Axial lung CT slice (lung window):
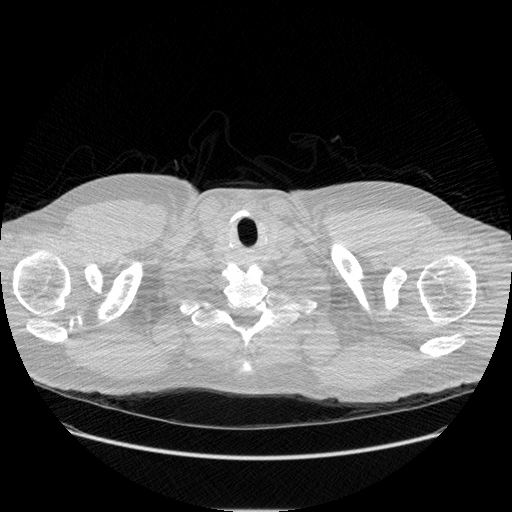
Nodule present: no